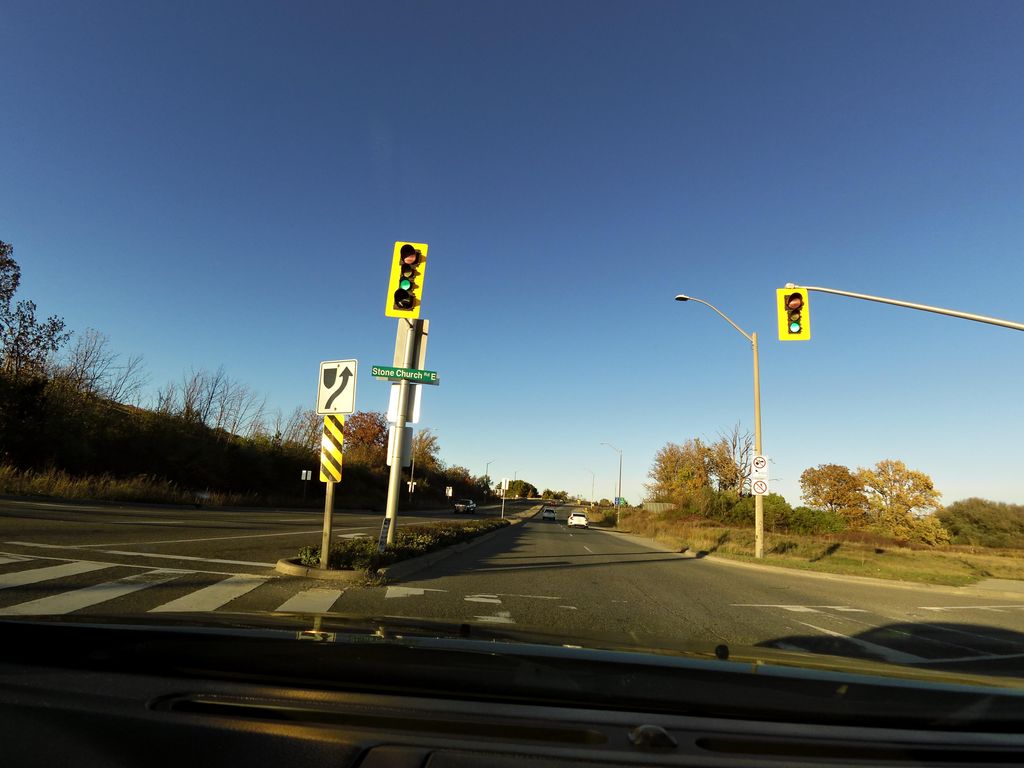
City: hamilton